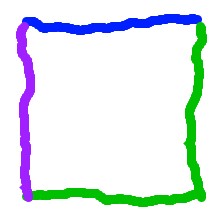
Shape: square